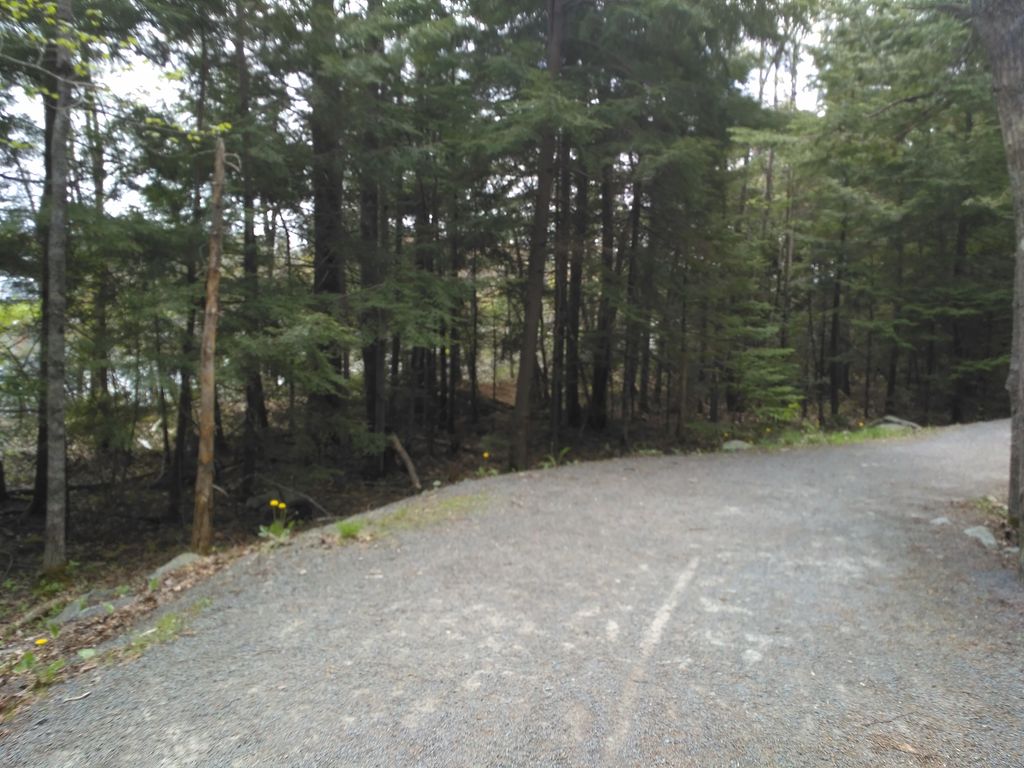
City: halifax